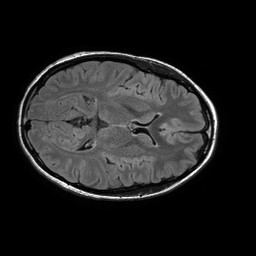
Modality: FLAIR
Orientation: axial
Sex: female
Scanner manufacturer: philips
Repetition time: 11 s
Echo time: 0.125 s